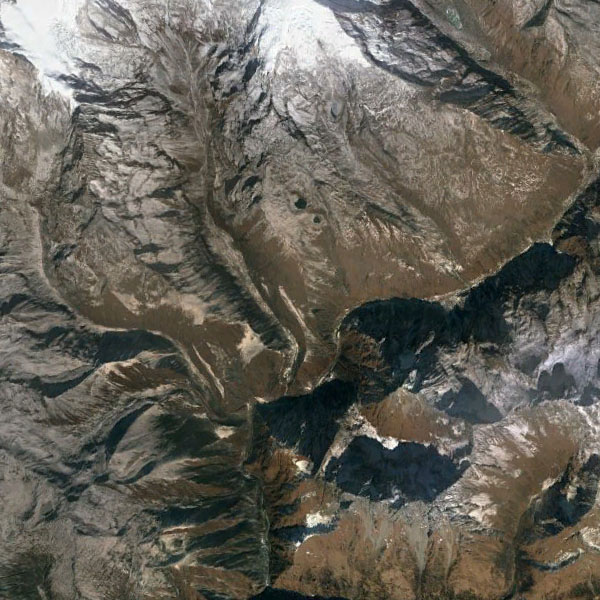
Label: Mountain